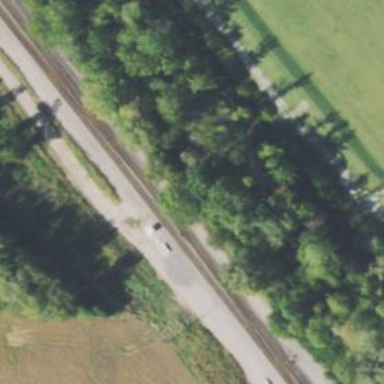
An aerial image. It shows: Railway crossover.